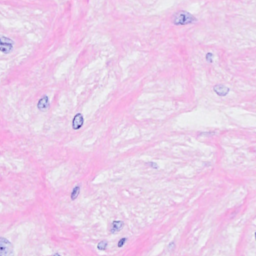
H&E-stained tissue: Breast